Question: Im trying to change the default highlight colour of a tab item in a tab control in WPF.
In the image the highlight colour is orange, I just want to know if there is away to change it to another solid colour?

Here is my XAML which declares the TabControl and 2 TabItems
'''
<TabControl>
<TabControl.Background>
<LinearGradientBrush EndPoint="0,1" StartPoint="0,0">
<GradientStop Color="#FFCCCCD0"/>
<GradientStop Color="#FF526593" Offset="1"/>
</LinearGradientBrush>
</TabControl.Background>
<TabItem Header="test1">
<TabItem.Content>
<StackPanel Orientation="Horizontal">
<Button Content="Test" VerticalAlignment="Center" />
<Button Content="Test2" />
</StackPanel>
</TabItem.Content>
</TabItem>
<TabItem Header="Test2">
<TabItem.Content>
<TextBox />
</TabItem.Content>
</TabItem>
</TabControl>
'''
Please note as well I dont have access to expression blend, so any solutions need be possible in Visual Studio 2010.
Thanks.
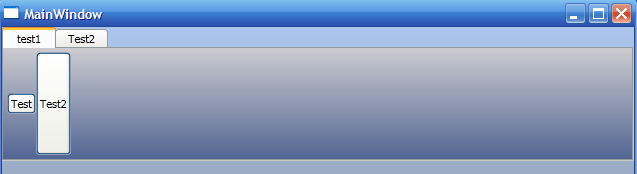
Answer: You need to override the style of the TabItem control.
Below is an example that still needs some tweaking. Just change it to the style you want.
The IsSelected trigger adds changes to the TabItem when it is selected.
'''
<Window.Resources>
<ResourceDictionary>
<Style TargetType="{x:Type TabItem}">
<Setter Property="BorderThickness"
Value="3" />
<Setter Property="BorderBrush"
Value="Blue" />
<Setter Property="VerticalContentAlignment"
Value="Center" />
<Setter Property="HorizontalContentAlignment"
Value="Center" />
<Setter Property="Template">
<Setter.Value>
<ControlTemplate TargetType="{x:Type TabItem}">
<Border>
<Grid>
<Grid>
<Border x:Name="border"
CornerRadius="3,3,0,0"
Background="{TemplateBinding Background}"
BorderBrush="{TemplateBinding BorderBrush}"
BorderThickness="1,1,1,0" />
</Grid>
<Border BorderThickness="{TemplateBinding BorderThickness}"
Padding="{TemplateBinding Padding}">
<ContentPresenter ContentSource="Header"
HorizontalAlignment="{TemplateBinding HorizontalContentAlignment}"
VerticalAlignment="{TemplateBinding VerticalContentAlignment}" />
</Border>
</Grid>
</Border>
<ControlTemplate.Triggers>
<Trigger Property="IsSelected"
Value="True">
<Setter TargetName="border"
Property="BorderBrush"
Value="Red" />
<Setter TargetName="border"
Property="BorderThickness"
Value="0,3,0,0" />
</Trigger>
</ControlTemplate.Triggers>
</ControlTemplate>
</Setter.Value>
</Setter>
</Style>
</ResourceDictionary>
</Window.Resources>
<Grid>
<TabControl>
<TabControl.Background>
<LinearGradientBrush EndPoint="0,1"
StartPoint="0,0">
<GradientStop Color="#FFCCCCD0" />
<GradientStop Color="#FF526593"
Offset="1" />
</LinearGradientBrush>
</TabControl.Background>
<TabItem Header="test1">
<TabItem.Content>
<StackPanel Orientation="Horizontal">
<Button Content="Test"
VerticalAlignment="Center" />
<Button Content="Test2" />
</StackPanel>
</TabItem.Content>
</TabItem>
<TabItem Header="Test2">
<TabItem.Content>
<TextBox />
</TabItem.Content>
</TabItem>
</TabControl>
</Grid>
'''